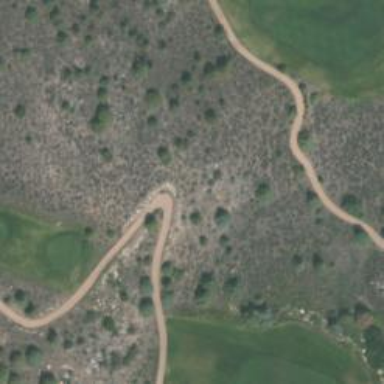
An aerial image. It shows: Path for both road and golf.